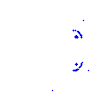
Particle: proton